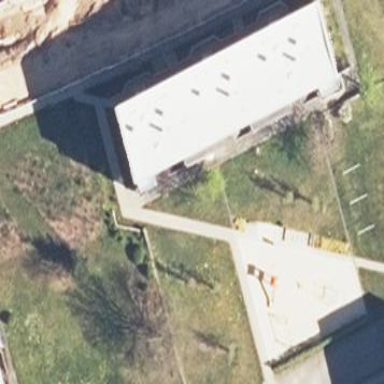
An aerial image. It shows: Playground with sandpit.